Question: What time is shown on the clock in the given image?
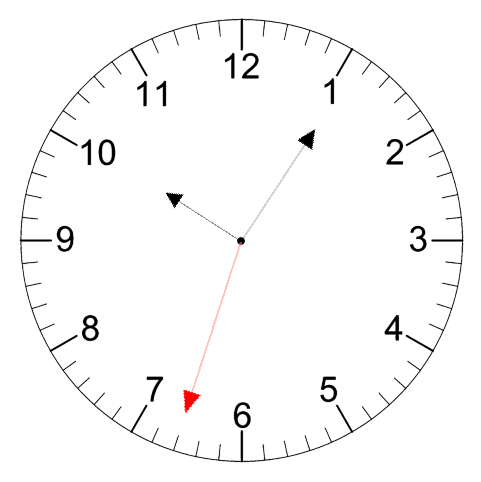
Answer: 10:05:33